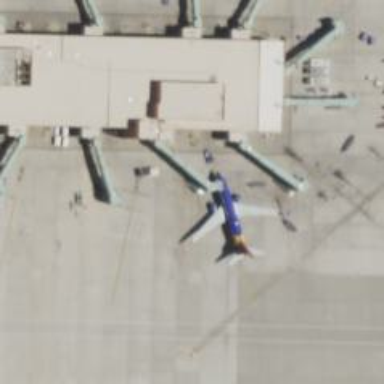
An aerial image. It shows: Airport gate.